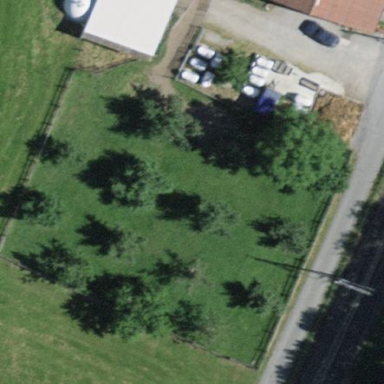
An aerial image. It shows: Orchard.